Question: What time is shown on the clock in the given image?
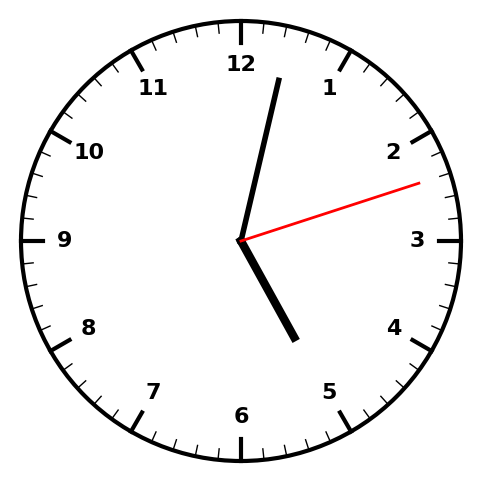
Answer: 05:02:12